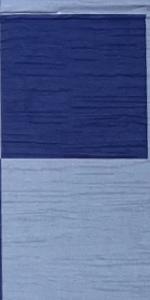
Label: Empty